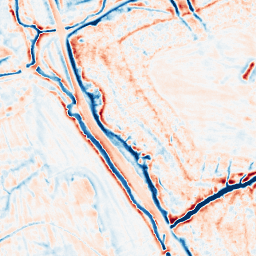
Category: edge_preserving
Decomposition family: bilateral
Decomposition parameters: d: 15
sigma_color: 150
sigma_space: 150
Upsampling method: cubic_mitchell
Upsampling parameters: scale: 4
Upsampling scale: 4